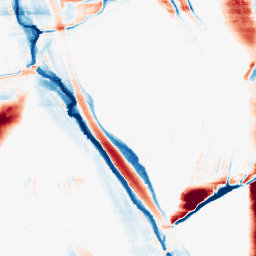
Category: morphological
Decomposition family: morphological_ellipse
Decomposition parameters: operation: average
width: 5
height: 50
Upsampling method: edge_directed
Upsampling parameters: scale: 4
Upsampling scale: 4